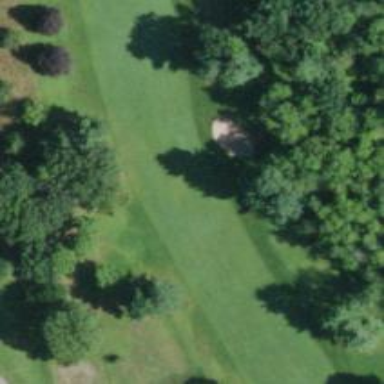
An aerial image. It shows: Grassy area designated as golf fairway.